Question: >
<URL>
in my website, I need to add inside a '<div>' (the black square, which is sort of a container) two columns of '<div>'s. you can understand it more easily from the drawing I attached.
it should:
1. support major browsers (Explorer 6 not needed)
2. be relatively simple
3. change the space size between the two columns, easily.
4. change the <div>s horizonal position.
Much thanks.
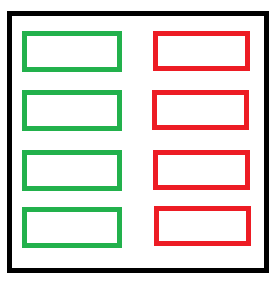
Answer: '''
<style type="text/css">
#black {height:600px;width:500px;border:2px solid #000000;}
#black div{height:80px;width:150px;margin-top:20px;}
.green {border:2px solid #009900;float:left;margin-left:60px;}
.red{border: 2px solid #FF0000;float:right;margin-right:60px;}
</style>
<div id="black">
<div class="green"></div> <div class="red"></div>
<div class="green"></div> <div class="red"></div>
<div class="green"></div> <div class="red"></div>
<div class="green"></div> <div class="red"></div>
</div>
'''